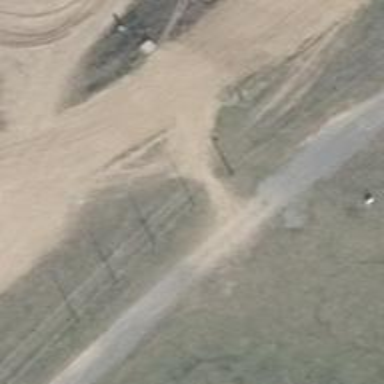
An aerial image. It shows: Sandy driveway.